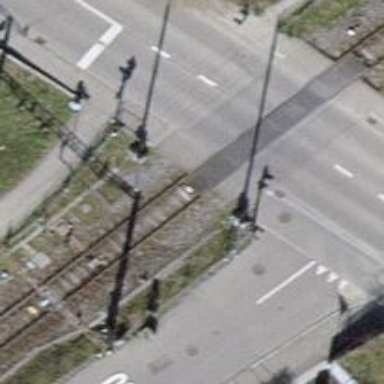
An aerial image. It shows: Railway crossing with traffic signals and full barriers.